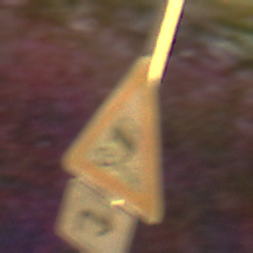
Verkehrszeichen: SchleuderOderRutschgefahr
Zusatzzeichen unten: RichtungsangabeDurchPfeile5
Umgebung: Outdoor, Suburban
Tageszeit: Night
Wetter: Clear
Licht: Artificial
Jahreszeit: NotSpecified
Kontrast: HighContrast